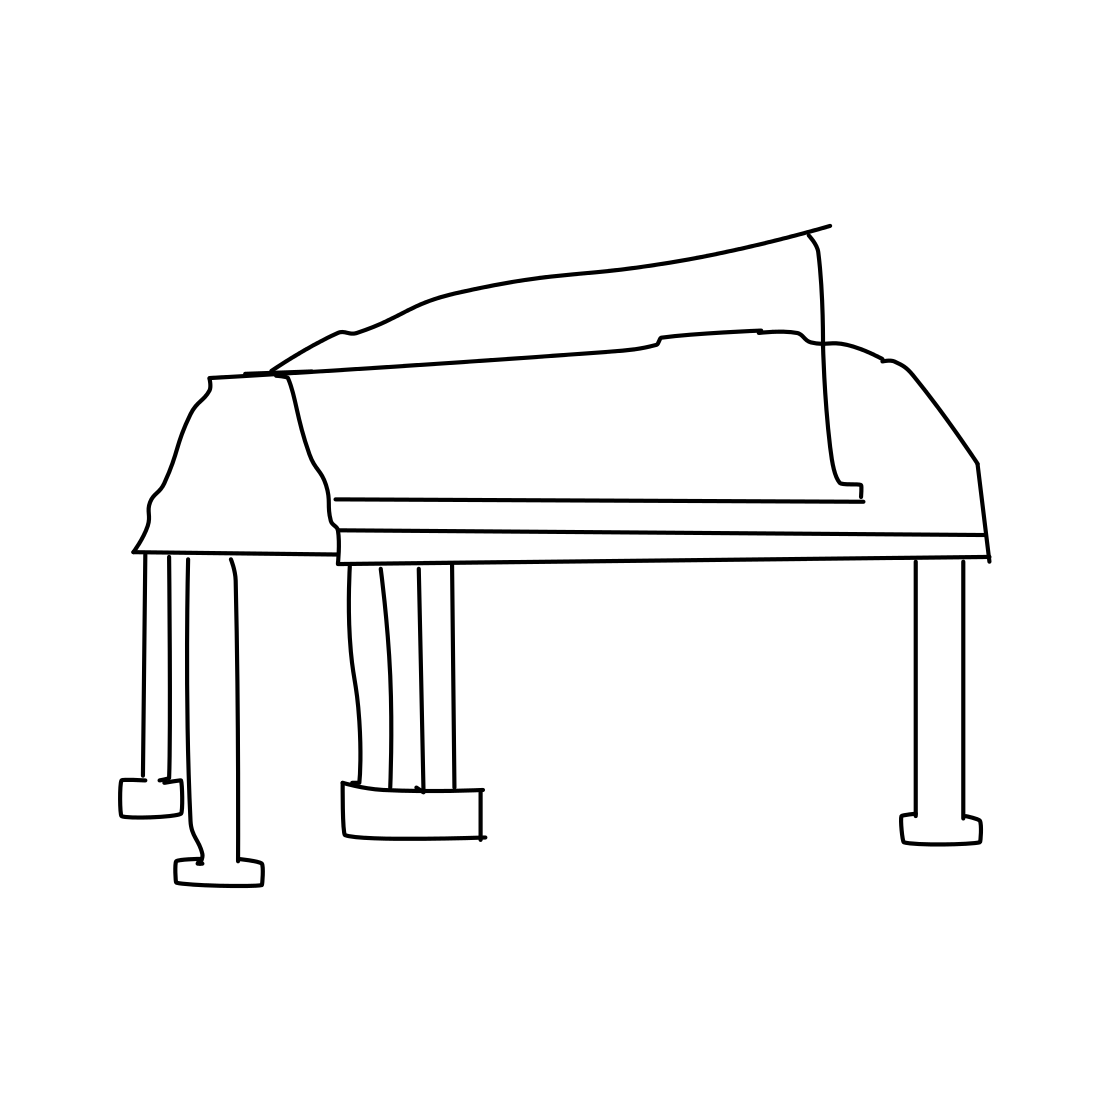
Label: piano